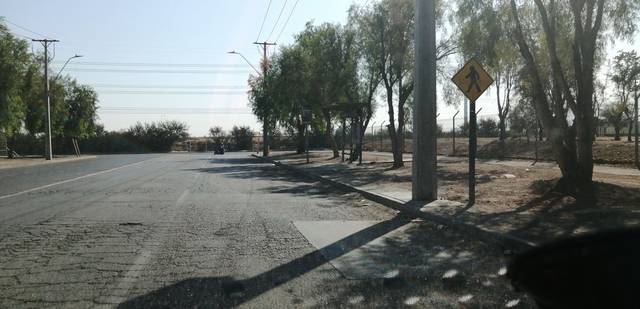
Region: Chile
Coordinates: -33.426, -70.772